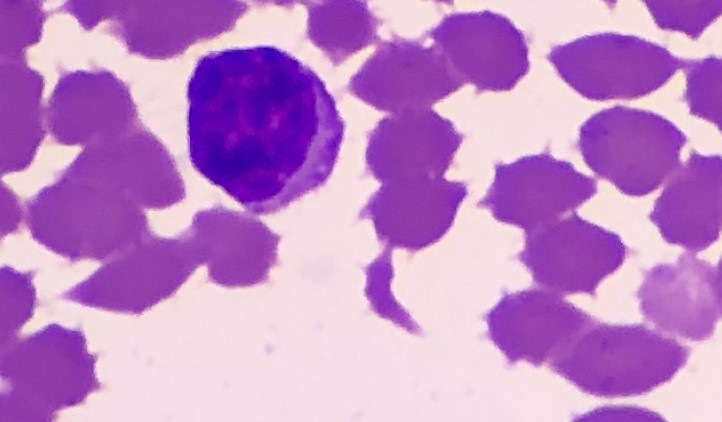
White blood cell type: Lymphocyte